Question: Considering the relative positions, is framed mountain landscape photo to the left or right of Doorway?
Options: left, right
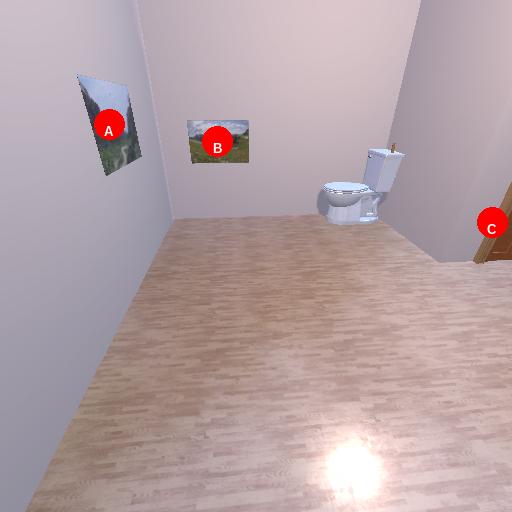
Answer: left